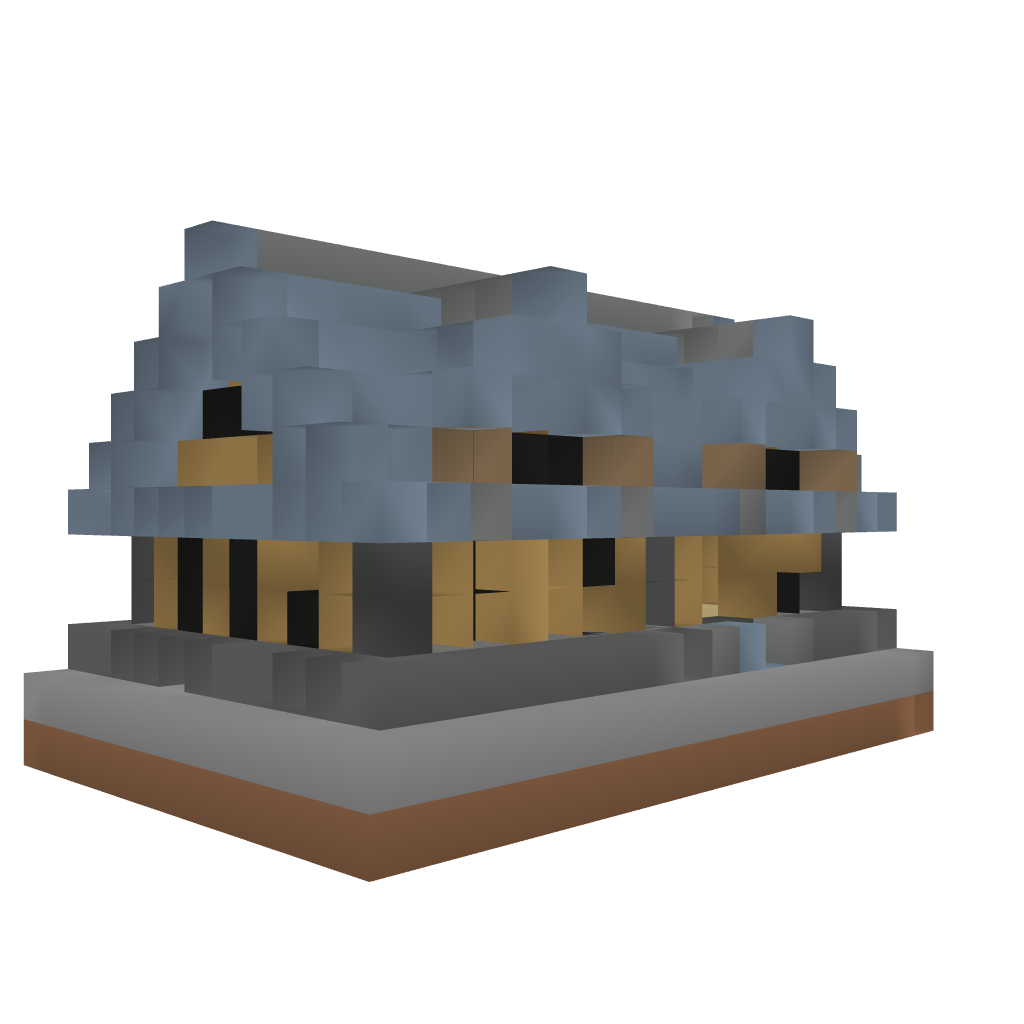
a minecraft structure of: Basic survival house 3